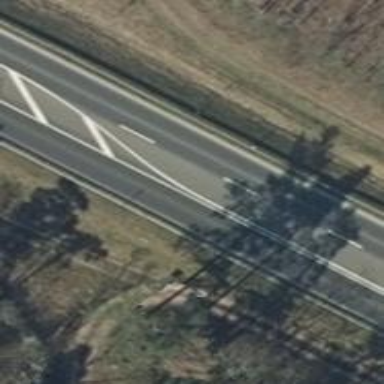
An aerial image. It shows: Asphalt trunk highway designated as motorroad.